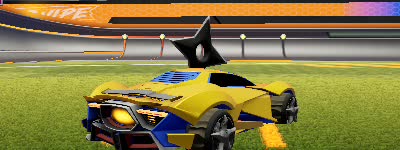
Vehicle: werewolf